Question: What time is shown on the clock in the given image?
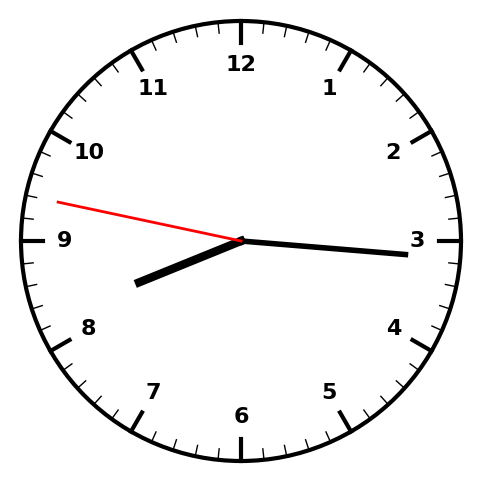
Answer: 08:15:47